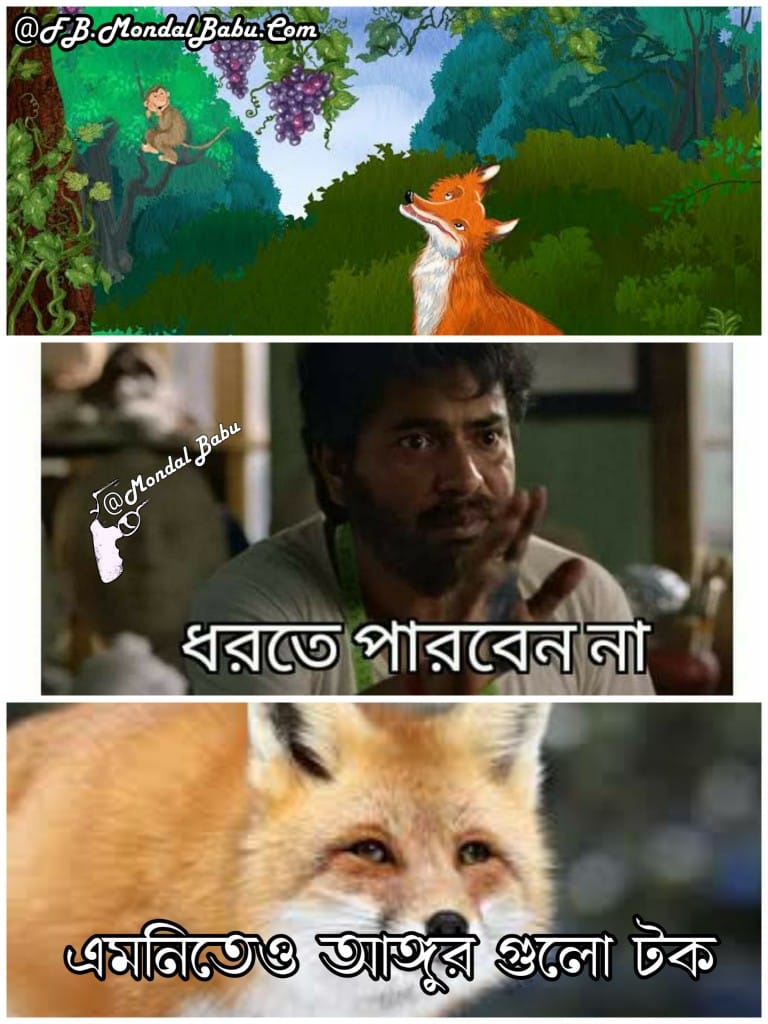
Caption: ধরতে পারবেন না    এমনিতেও আঙ্গুর গুলো টক
Label: non-hate